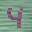
Label: 4